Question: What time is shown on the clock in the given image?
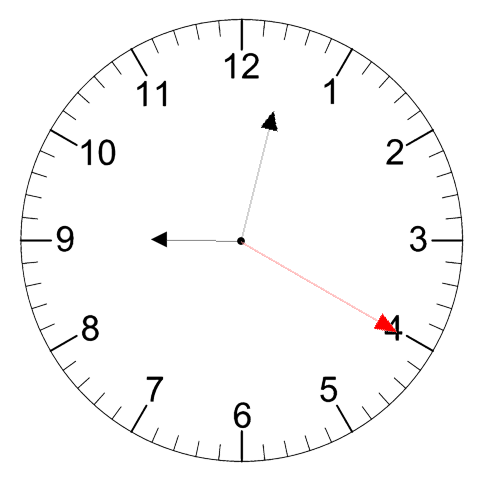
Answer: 09:02:20